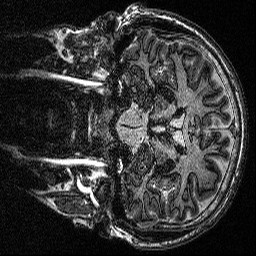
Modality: MP2RAGE
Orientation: coronal
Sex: male
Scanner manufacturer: siemens
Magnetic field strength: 3 T
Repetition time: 5 s
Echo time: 0.00292 s